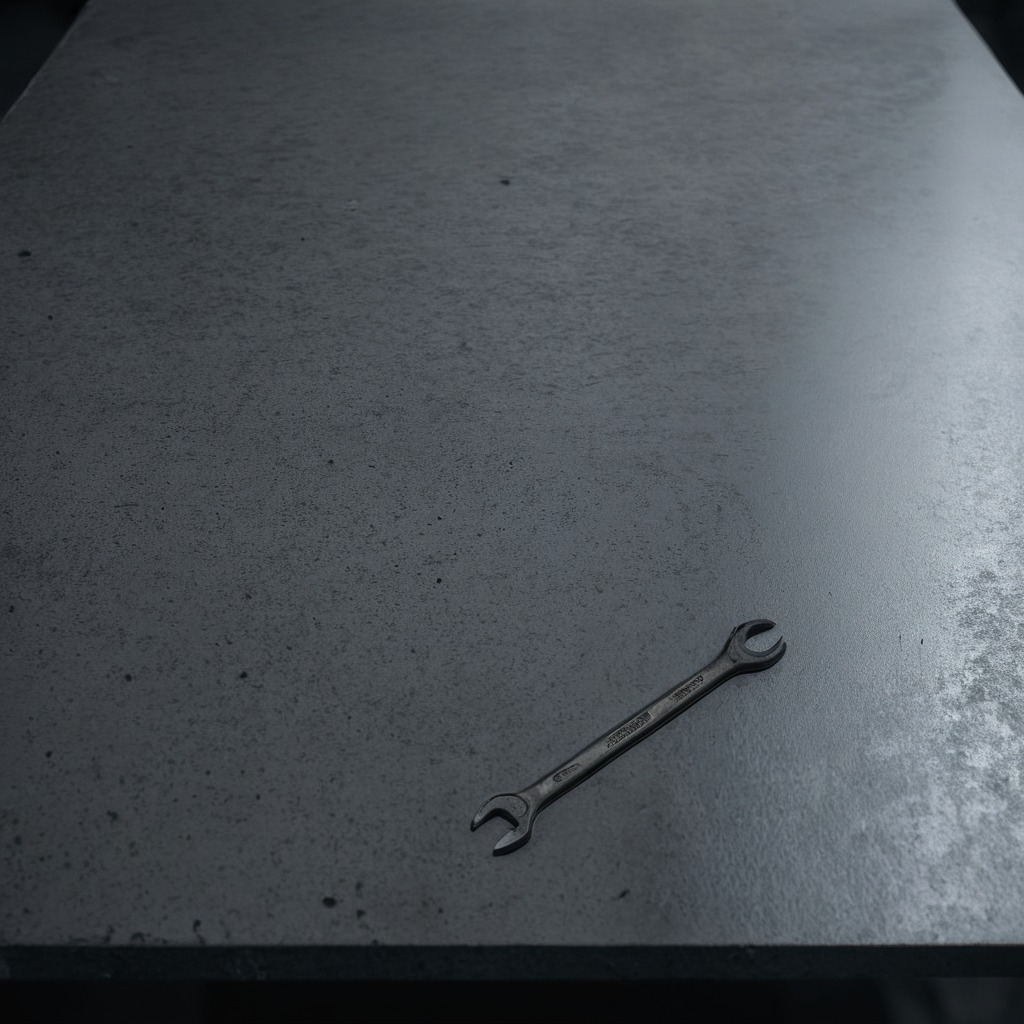
An wrench is lying on the clean granite table inside a workshop at night.